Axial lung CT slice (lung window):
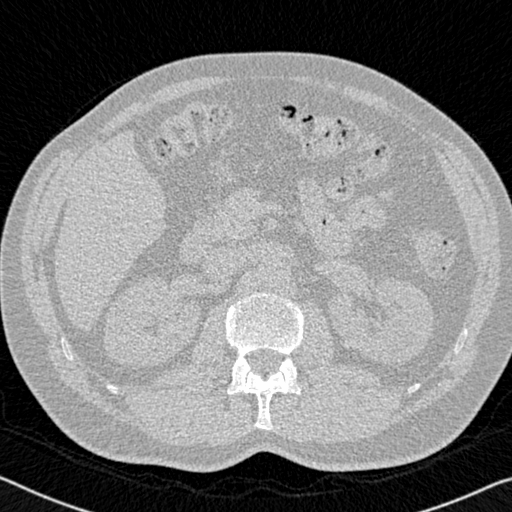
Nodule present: no